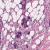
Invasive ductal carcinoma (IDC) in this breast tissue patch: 1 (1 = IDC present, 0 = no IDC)